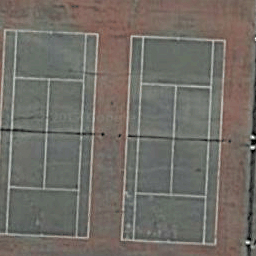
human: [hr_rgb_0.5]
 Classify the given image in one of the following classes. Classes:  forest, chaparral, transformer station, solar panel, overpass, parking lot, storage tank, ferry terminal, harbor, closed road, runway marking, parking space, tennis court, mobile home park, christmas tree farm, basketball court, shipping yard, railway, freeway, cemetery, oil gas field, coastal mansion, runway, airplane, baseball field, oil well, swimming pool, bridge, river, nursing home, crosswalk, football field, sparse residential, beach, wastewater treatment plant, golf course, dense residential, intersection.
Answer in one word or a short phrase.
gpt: tennis court